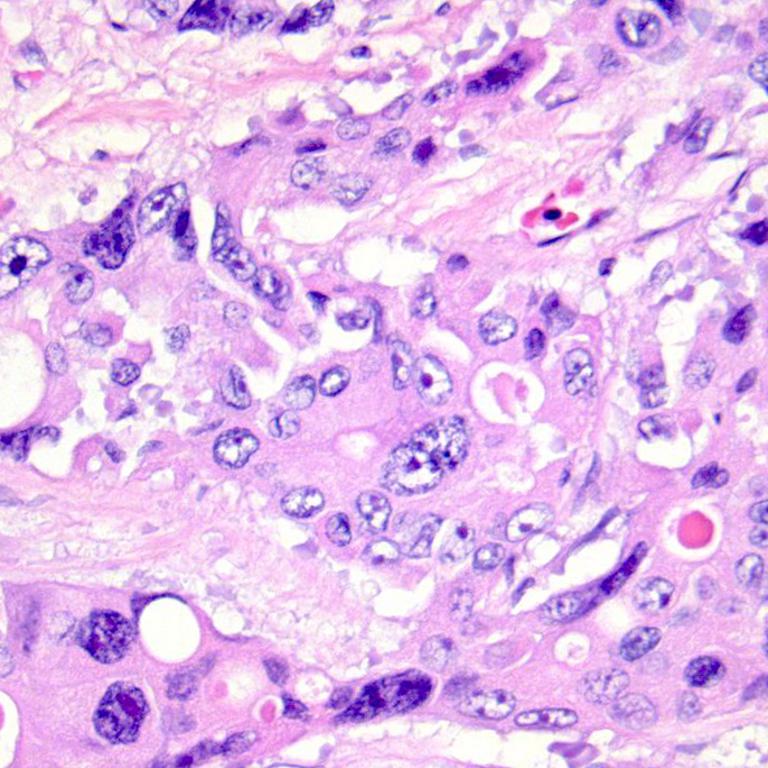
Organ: colon
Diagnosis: adenocarcinomas